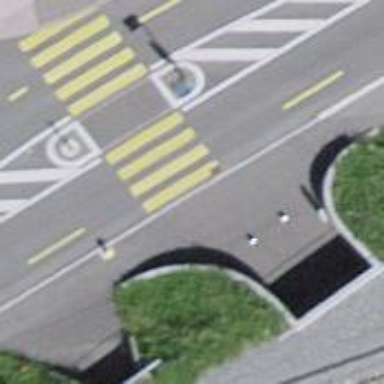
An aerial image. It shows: Bollard.